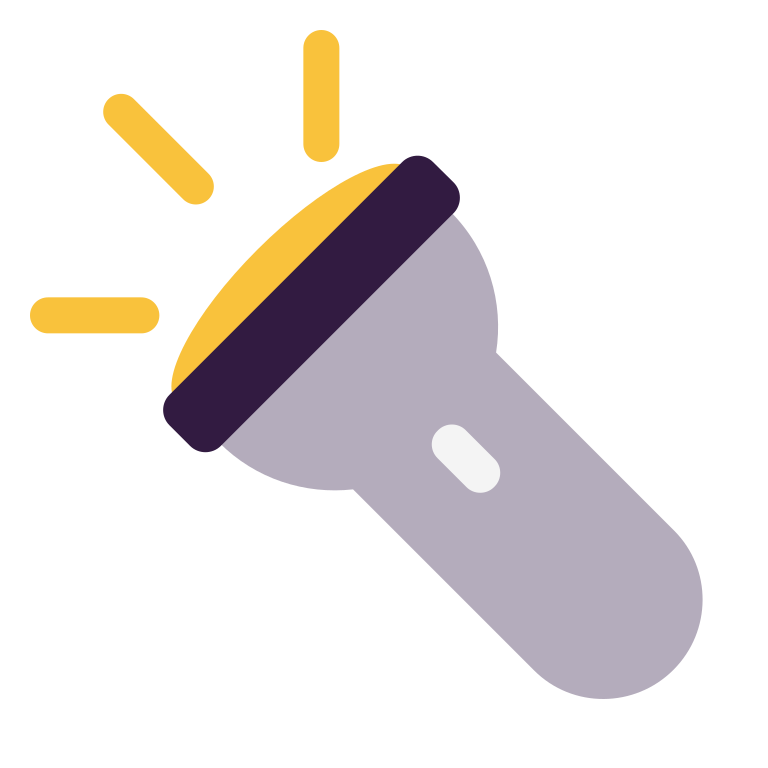
flashlight flat